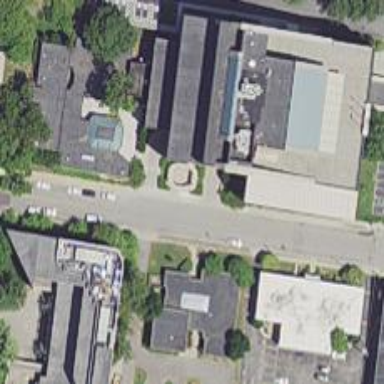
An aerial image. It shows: Part of building.